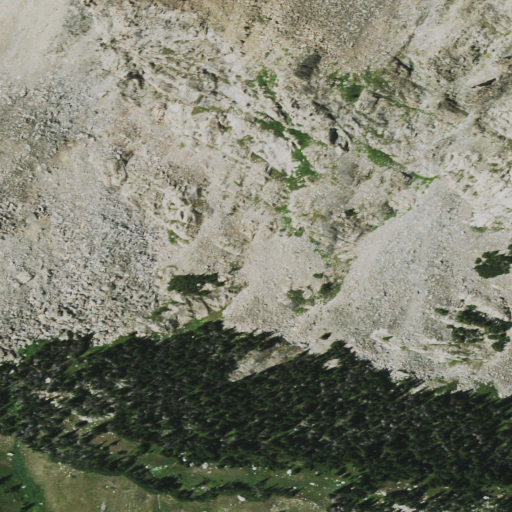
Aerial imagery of plain(s) in Wyoming named Medicine Park containing shrub, evergreen forest, and barren land